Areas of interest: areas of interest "Lotus Temple"
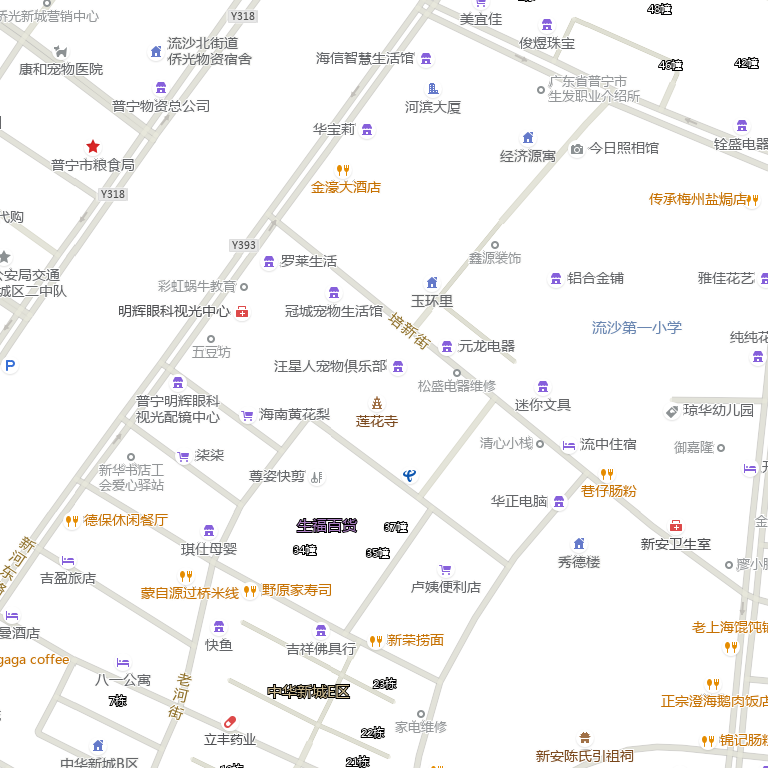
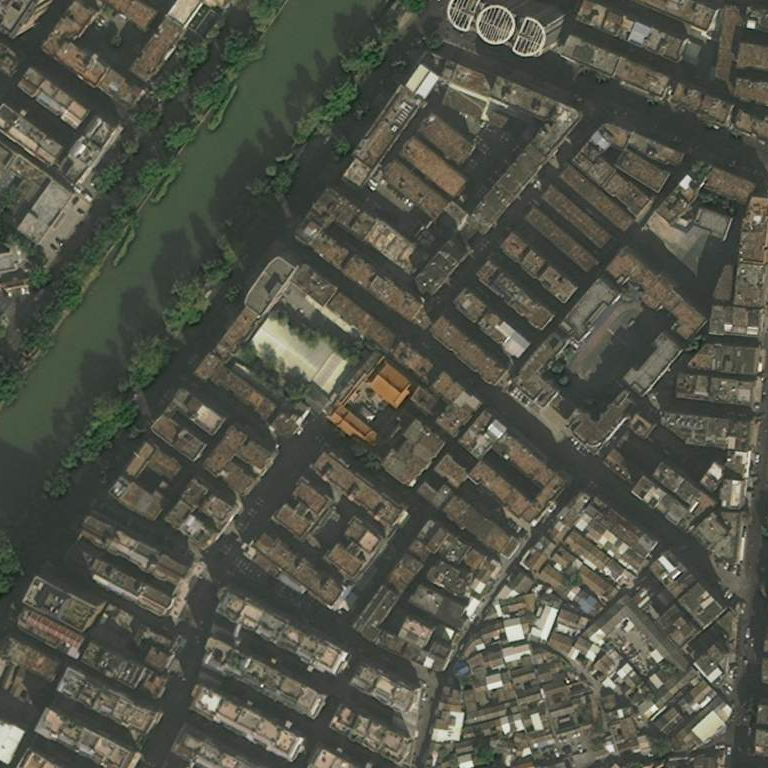